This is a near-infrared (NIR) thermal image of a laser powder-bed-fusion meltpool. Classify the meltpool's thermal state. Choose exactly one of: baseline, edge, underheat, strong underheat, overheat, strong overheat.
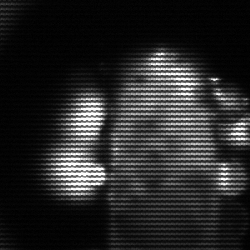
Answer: strong underheat